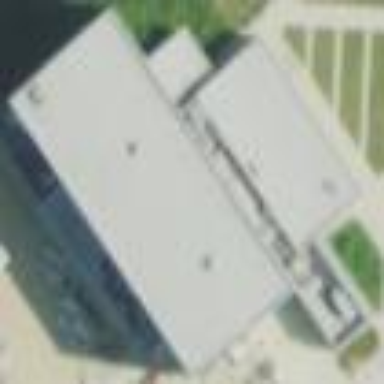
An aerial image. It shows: View of university building.